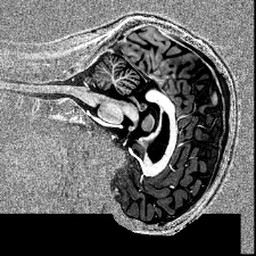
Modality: T1w
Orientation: sagittal
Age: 24
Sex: female